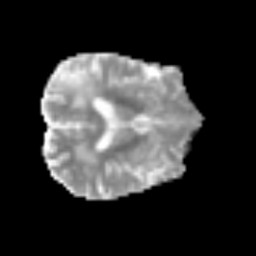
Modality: MD
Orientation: axial
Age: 78
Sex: male
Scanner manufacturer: siemens
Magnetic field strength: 3 T
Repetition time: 3.2 s
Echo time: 0.081 s